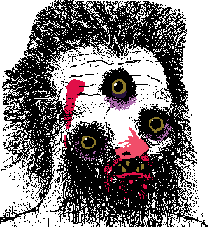
Label: 5_Doomer